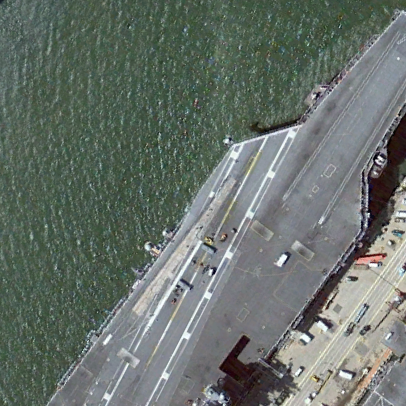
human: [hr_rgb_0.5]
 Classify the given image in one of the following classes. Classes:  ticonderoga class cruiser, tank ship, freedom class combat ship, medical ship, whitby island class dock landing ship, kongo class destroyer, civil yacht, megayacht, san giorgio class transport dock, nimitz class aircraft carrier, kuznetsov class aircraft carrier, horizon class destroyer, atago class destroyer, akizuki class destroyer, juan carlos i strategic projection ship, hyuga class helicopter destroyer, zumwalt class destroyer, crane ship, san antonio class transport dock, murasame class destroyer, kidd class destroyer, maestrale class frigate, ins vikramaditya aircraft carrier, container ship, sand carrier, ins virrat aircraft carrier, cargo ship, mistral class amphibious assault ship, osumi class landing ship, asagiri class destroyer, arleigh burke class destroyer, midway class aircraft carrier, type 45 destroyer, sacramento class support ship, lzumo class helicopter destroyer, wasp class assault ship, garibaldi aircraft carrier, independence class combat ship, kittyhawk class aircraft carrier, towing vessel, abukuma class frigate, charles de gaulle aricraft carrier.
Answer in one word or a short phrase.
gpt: Nimitz class aircraft carrier